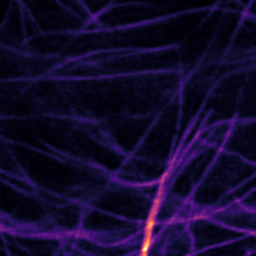
Label: Super-resolution Microtubules image